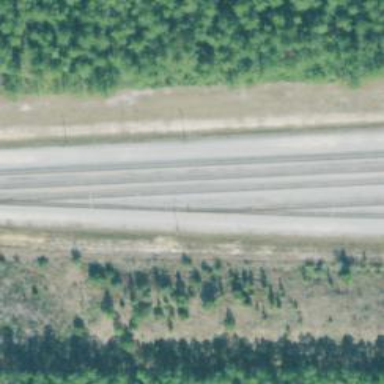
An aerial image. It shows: Rail spur service.